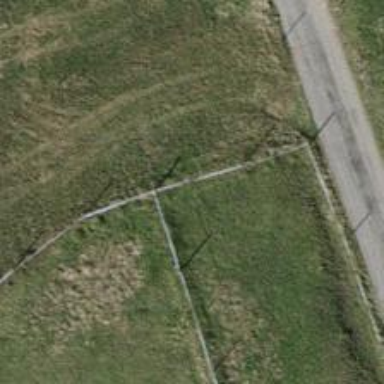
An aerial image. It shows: Fence.